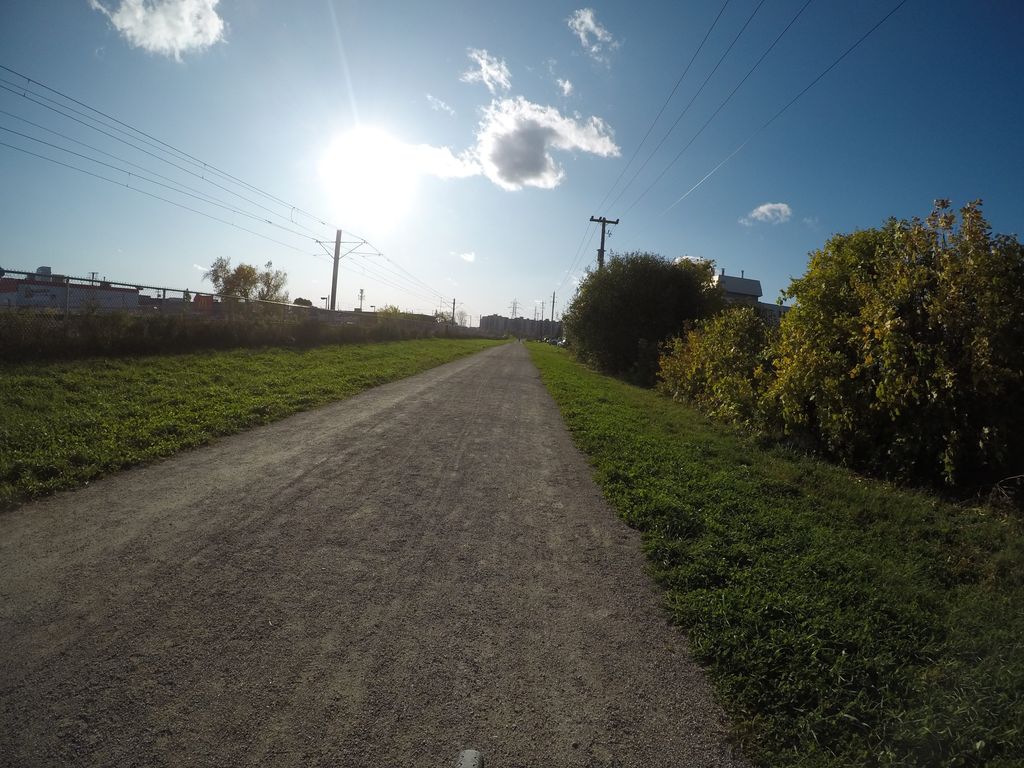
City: kitchener-waterloo